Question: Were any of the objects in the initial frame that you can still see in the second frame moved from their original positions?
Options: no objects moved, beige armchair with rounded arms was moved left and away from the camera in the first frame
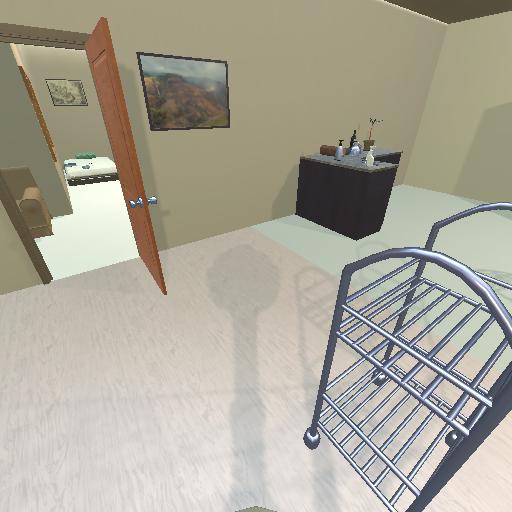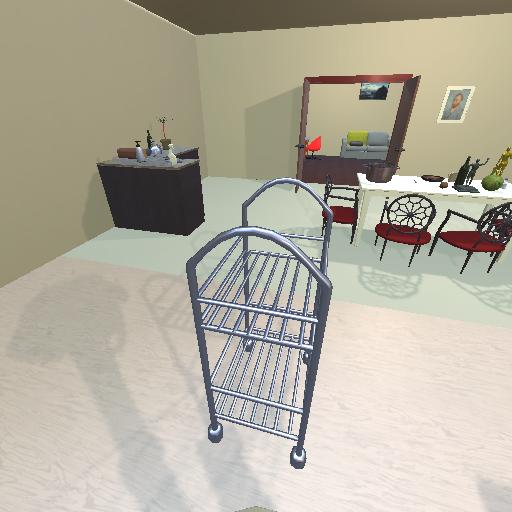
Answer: no objects moved